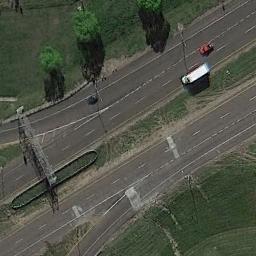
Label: freeway